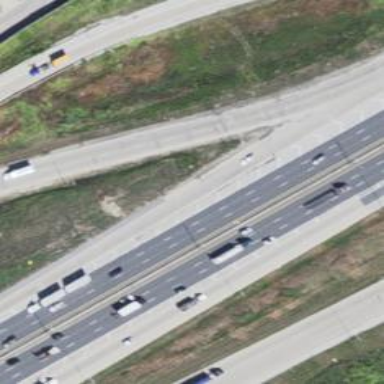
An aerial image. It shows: Asphalt motorway link.